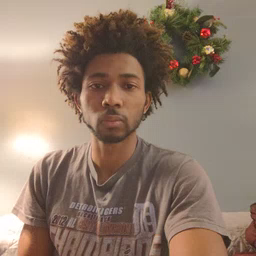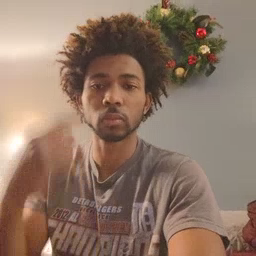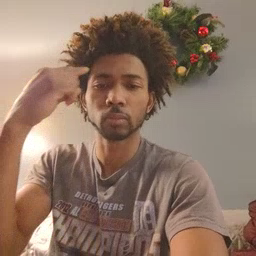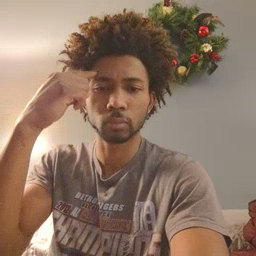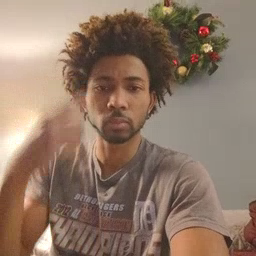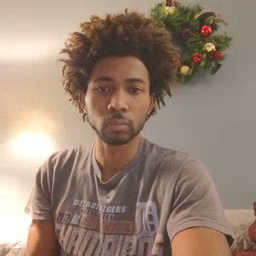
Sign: think